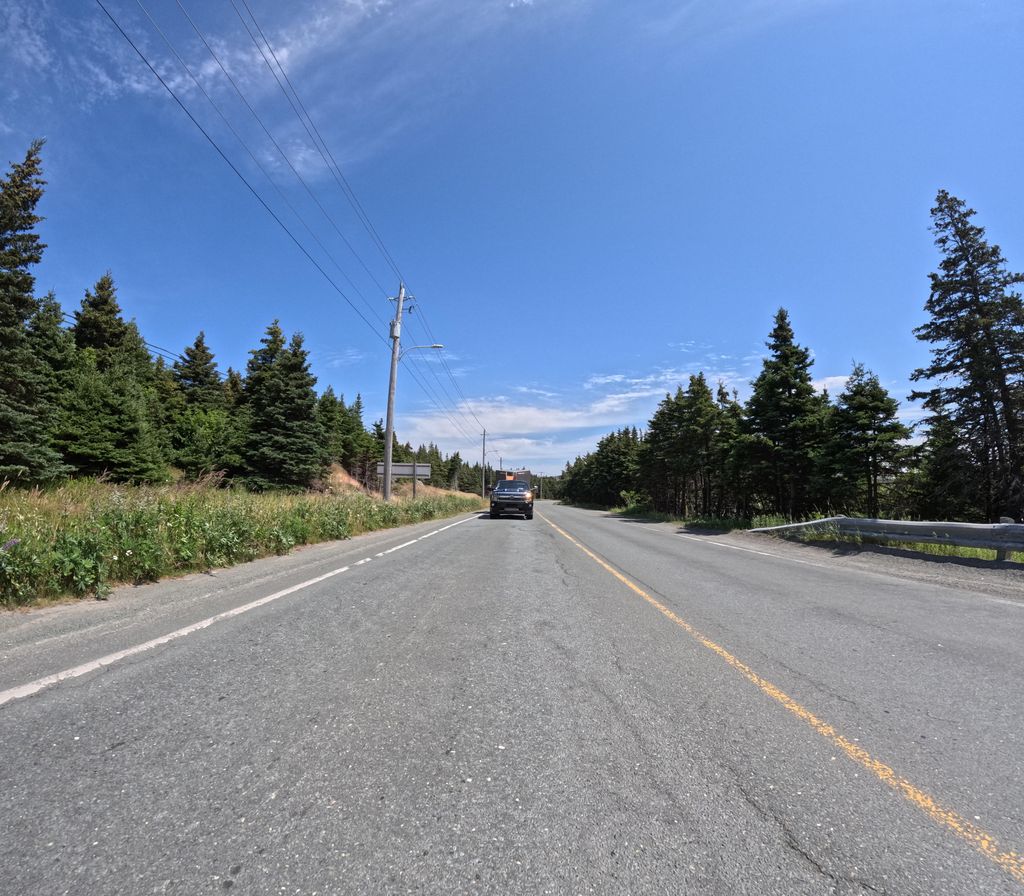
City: st_johns